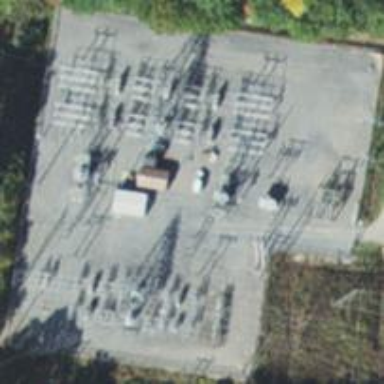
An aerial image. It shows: Outdoor power substation surrounded by fence. The substation operates at the distribution level.